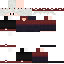
A male human skin with dark skin, wearing brown bald dressed in a blue hoodie and black pants, featuring a closed mouth.